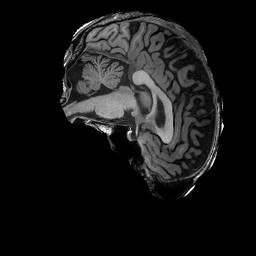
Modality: T1w
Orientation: sagittal
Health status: ill
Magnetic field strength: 3 T